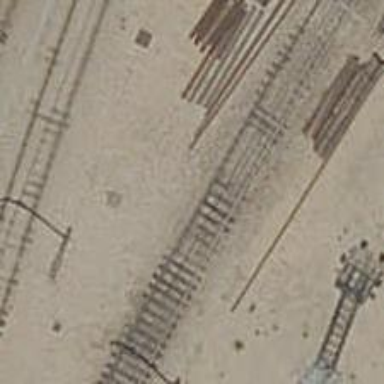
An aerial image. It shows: Rail yard with electrified contact lines for railway operations.